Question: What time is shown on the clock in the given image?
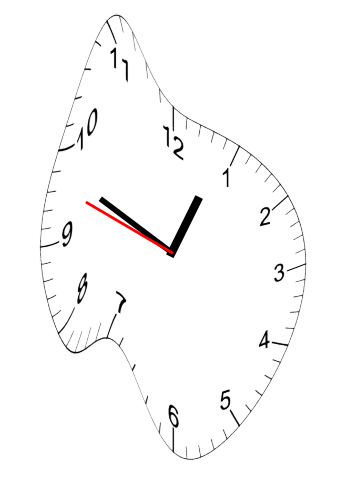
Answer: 12:48:48